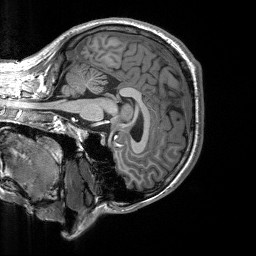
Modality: T1w
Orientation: sagittal
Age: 23
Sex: male
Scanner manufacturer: siemens
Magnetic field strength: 3 T
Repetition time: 2.53 s
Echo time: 0.00219 s